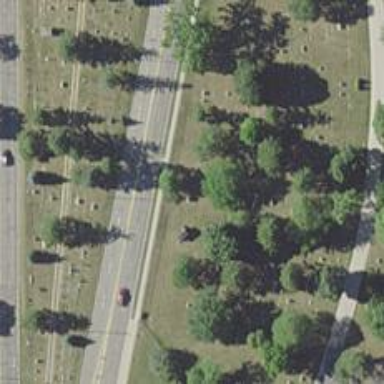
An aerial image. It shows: Cemetery.